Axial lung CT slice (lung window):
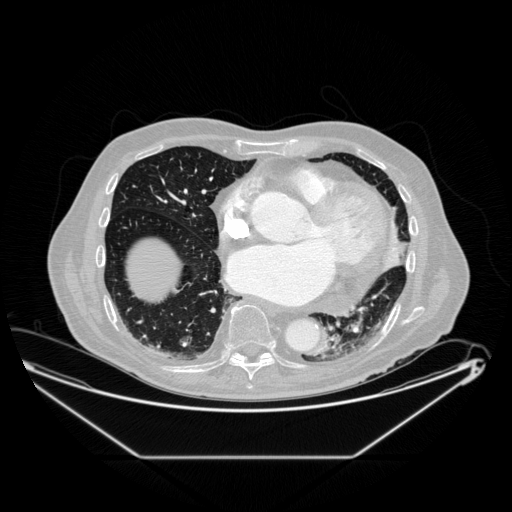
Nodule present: no